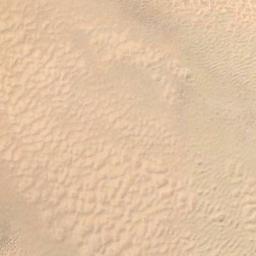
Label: desert